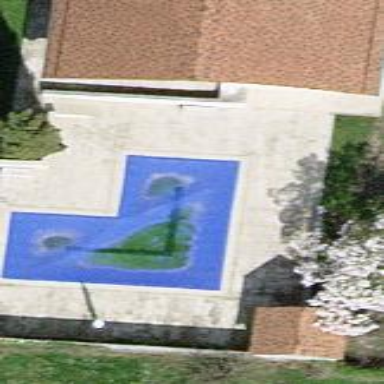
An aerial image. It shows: Swimming pool located in leisure land.